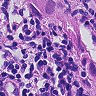
Metastatic tissue present: yes